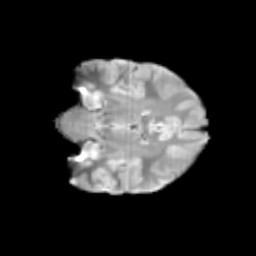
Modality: T2w
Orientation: coronal
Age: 12
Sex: female
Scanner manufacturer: siemens
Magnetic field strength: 3 T
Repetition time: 3.8 s
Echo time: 0.07 s